Question: So the problem is I have 200 machines installation which I have to track the progress.
I have set up a form to get all the information I need and the basic thing I need to know is which items of a list are "NOT OK", so I'd like to filter them with a macro or something.

I am using google sheets:
<URL>
I've been trying all day (seriously) but I'm definitely not used to working with spreadsheets. Any help will be greatly appreciated.
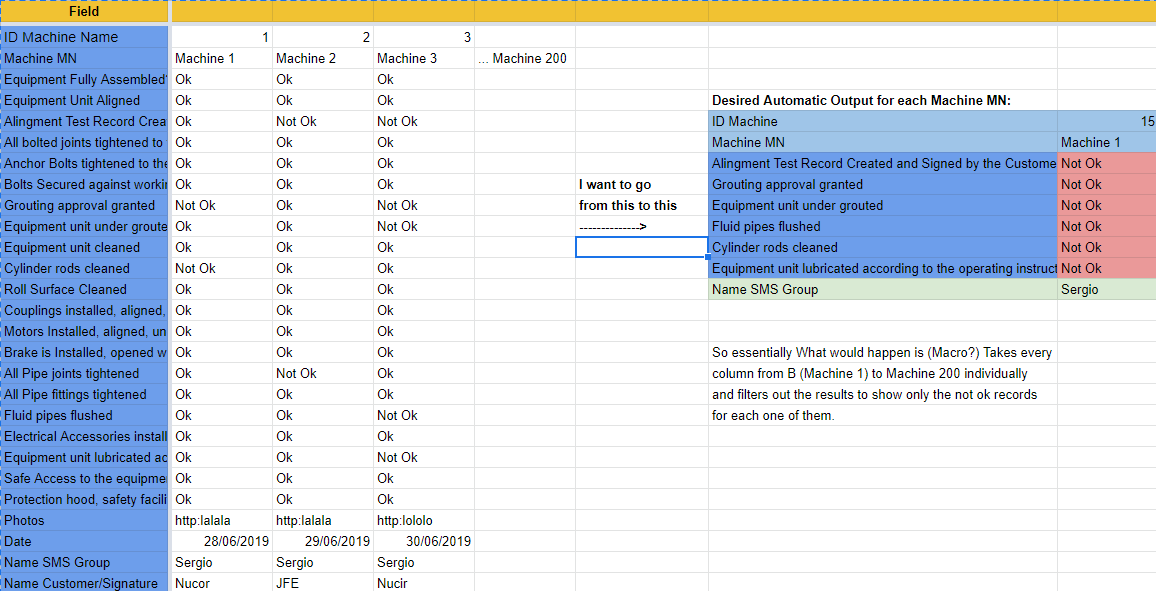
Answer: for each machine it would be like this:
### MACHINE 1
'''
=FILTER({$A4:$A \ B4:B}; B4:B="Not Ok")
'''
### MACHINE 2
'''
=FILTER({$A4:$A \ C4:C}; C4:C="Not Ok")
'''
### MACHINE 3
'''
=FILTER({$A4:$A \ D4:D}; D4:D="Not Ok")
'''
etc...
<URL>
---
but you should consider the advantage of this structure:
'''
=ARRAYFORMULA(SORT(SPLIT(TRANSPOSE(SPLIT(TRIM(QUERY(TRANSPOSE(QUERY(TRANSPOSE(
IF(B4:E24="not ok"; "♠️"&A4:A24&"♦️"&B3:E3&"♦️"&B27:E27; ))
;;999^99));;999^99)); "♠️")); "♦️"); 2; 1))
'''
<URL>